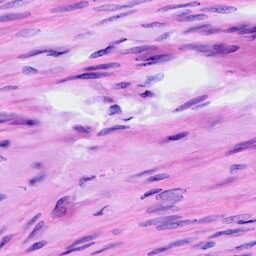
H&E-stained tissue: Ovarian